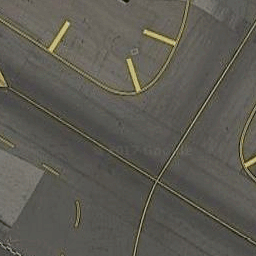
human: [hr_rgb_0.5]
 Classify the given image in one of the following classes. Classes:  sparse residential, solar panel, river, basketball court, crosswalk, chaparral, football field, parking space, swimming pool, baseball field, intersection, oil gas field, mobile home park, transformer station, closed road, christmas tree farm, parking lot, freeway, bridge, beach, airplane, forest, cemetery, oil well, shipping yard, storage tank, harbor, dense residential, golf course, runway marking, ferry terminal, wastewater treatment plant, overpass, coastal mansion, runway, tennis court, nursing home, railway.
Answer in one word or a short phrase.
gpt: runway marking